高一 · 代数
已知函数 $f(x)=x^{2}-6 x+8, x \in[1, a]$, 并且 $f(x)$ 的最小值为 $f(a)$, 则实数 $a$ 的取值范围是
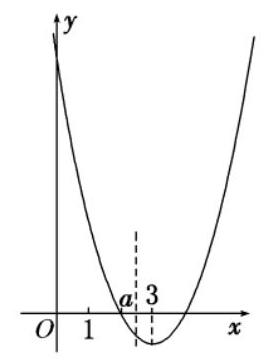
答案: $(1,3]$

解析: 如右图可知 $f(x)$ 在 $[1, a]$ 内是单调递减的,

又 $\because f(x)$ 的单调递减区间为 $(-\infty, 3]$,

$\therefore 1<a \leqslant 3$.